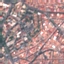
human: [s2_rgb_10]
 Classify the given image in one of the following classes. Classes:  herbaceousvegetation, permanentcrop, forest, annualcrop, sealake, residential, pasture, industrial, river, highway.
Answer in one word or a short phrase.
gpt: Residential